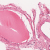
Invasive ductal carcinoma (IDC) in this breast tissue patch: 0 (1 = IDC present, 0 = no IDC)